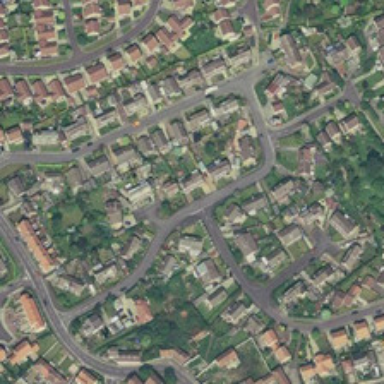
Many buildings and green trees are in a dense residential area .